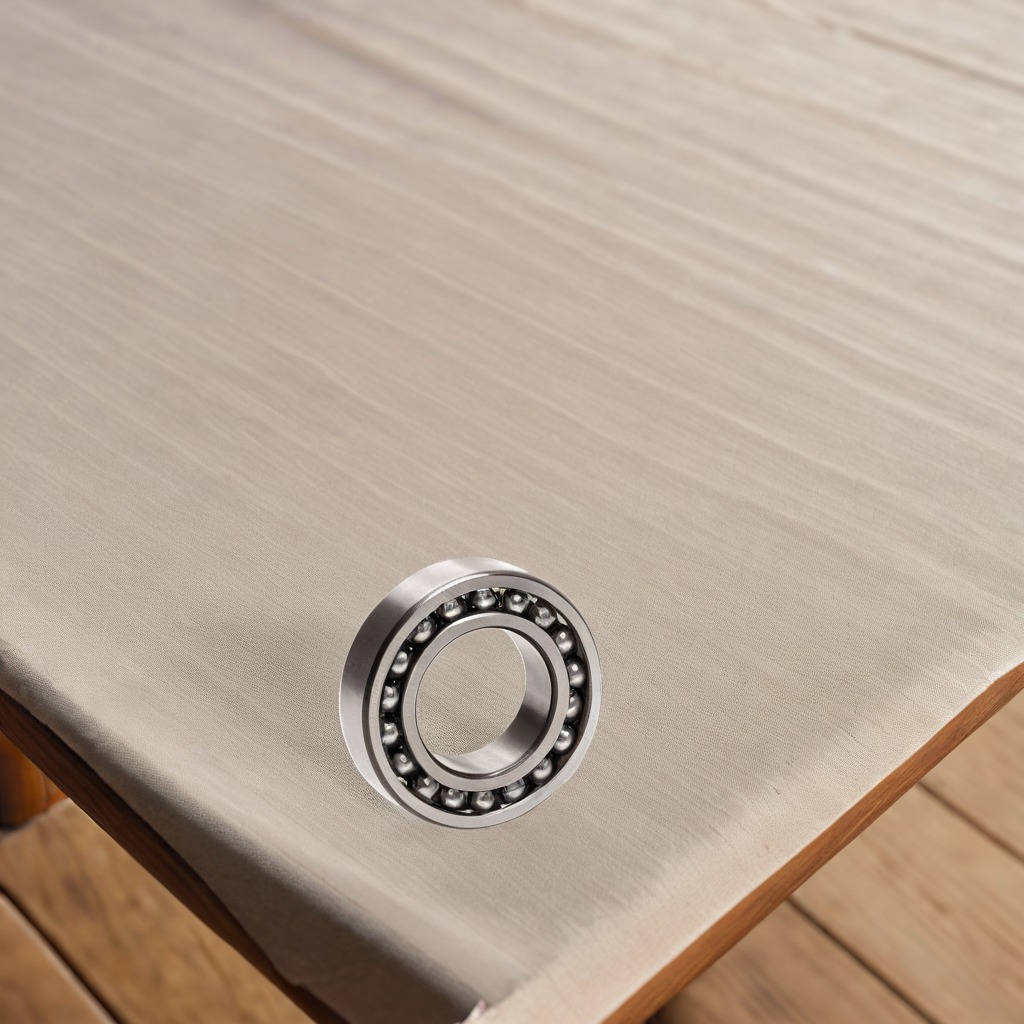
A metal ball bearing lies on the wooden table.